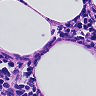
Metastatic tissue present: no